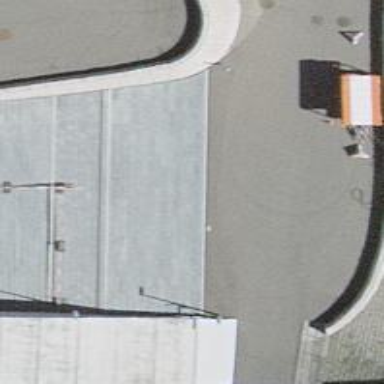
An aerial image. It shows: Set of steps made of paving stones.